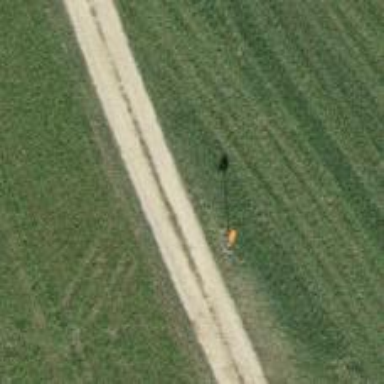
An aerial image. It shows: Aerial marker.